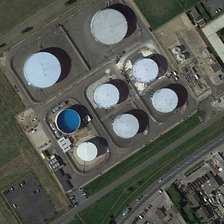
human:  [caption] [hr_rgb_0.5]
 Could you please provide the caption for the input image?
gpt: several gray storage tanks are near some buildings .

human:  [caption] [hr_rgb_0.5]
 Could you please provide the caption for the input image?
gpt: several gray storage tanks are near some buildings .

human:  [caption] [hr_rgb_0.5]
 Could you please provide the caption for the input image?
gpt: several gray storage tanks are near some buildings .

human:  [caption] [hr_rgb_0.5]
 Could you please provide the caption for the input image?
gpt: several gray storage tanks are near some buildings .

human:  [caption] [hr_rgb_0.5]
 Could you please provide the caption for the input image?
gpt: several gray storage tanks are near some buildings .